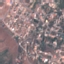
Land use / land cover class: Residential